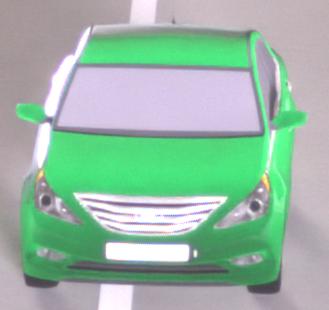
Make: Hyundai
Model: Sonata
Detailed model: Gen. 6 YF
Model produced from: 2009
Model produced until: 2016
Doors: 4
Color: green
Road condition: dry road
Daytime: midday
Contrast: medium contrast